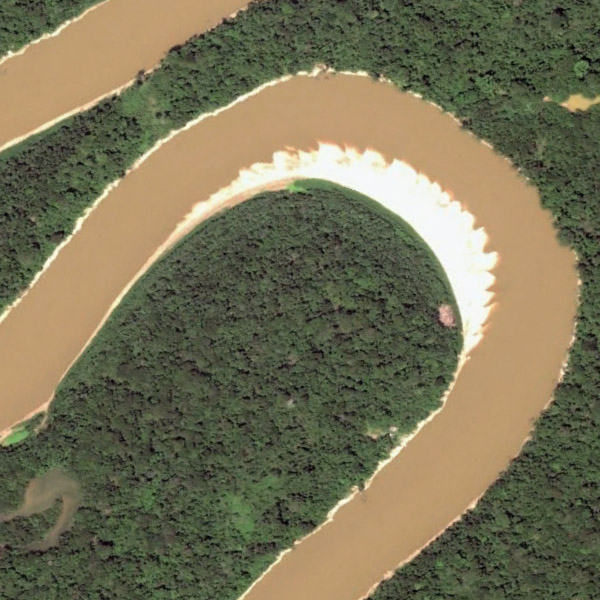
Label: River